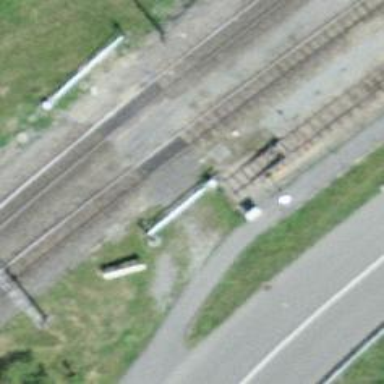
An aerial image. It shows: Narrow gauge railway siding with one track. The railway line is electrified with contact line.